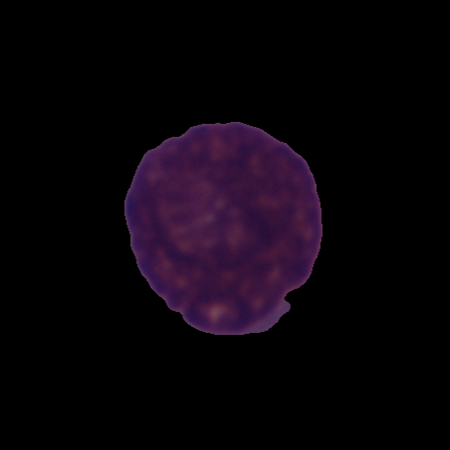
Label: cancer